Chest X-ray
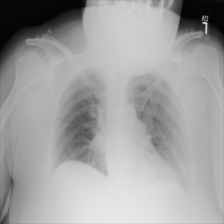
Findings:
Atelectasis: negative
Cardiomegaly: negative
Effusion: negative
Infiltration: positive
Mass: positive
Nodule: negative
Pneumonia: negative
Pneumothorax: negative
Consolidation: negative
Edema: negative
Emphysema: negative
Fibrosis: negative
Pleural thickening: negative
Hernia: positive